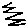
Label: zigzag